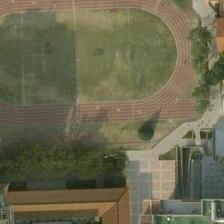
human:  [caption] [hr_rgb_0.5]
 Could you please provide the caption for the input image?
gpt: a playground is semi-surrounded by some trees and many buildings .

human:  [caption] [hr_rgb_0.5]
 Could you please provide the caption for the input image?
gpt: the high side of the playground cast a long shadow on the playground .

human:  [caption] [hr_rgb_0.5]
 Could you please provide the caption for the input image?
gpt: a playground is semisurrounded by many buildings .

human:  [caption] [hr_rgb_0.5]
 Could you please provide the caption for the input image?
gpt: some buildings and several green trees are around a playground .

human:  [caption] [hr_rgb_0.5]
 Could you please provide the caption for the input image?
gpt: a playground is semisurrounded by many buildings .